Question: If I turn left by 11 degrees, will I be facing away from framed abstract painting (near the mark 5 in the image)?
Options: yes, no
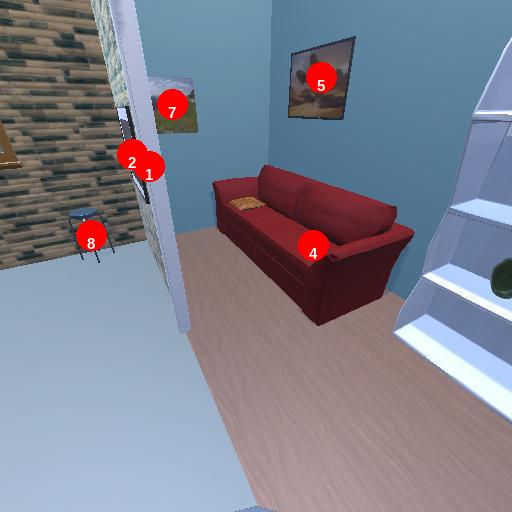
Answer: yes